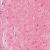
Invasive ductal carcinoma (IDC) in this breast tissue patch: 0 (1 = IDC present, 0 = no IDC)